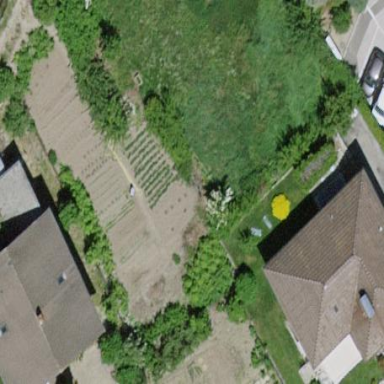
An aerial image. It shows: Garden that is leisure land.